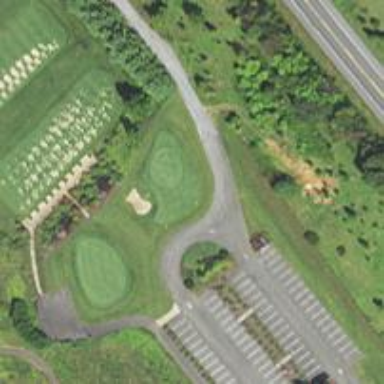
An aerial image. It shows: Service road along golf path.